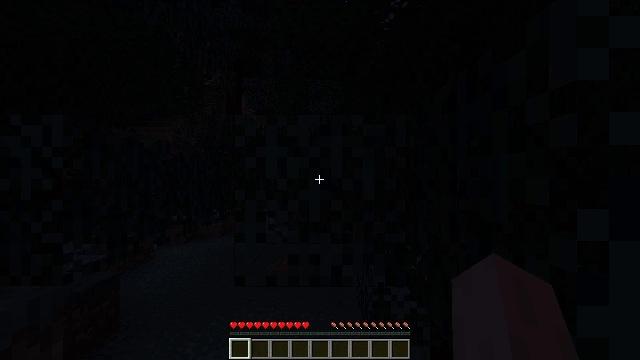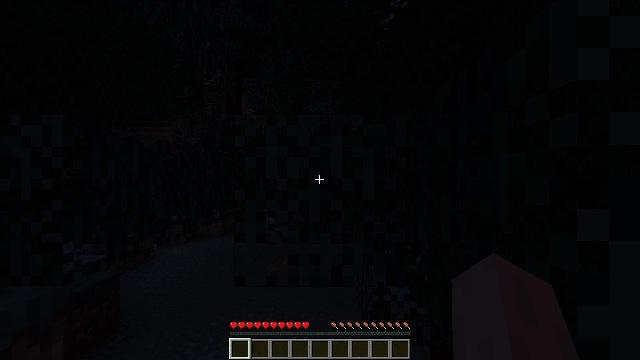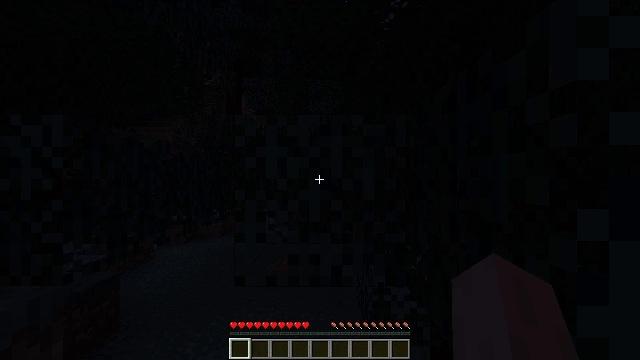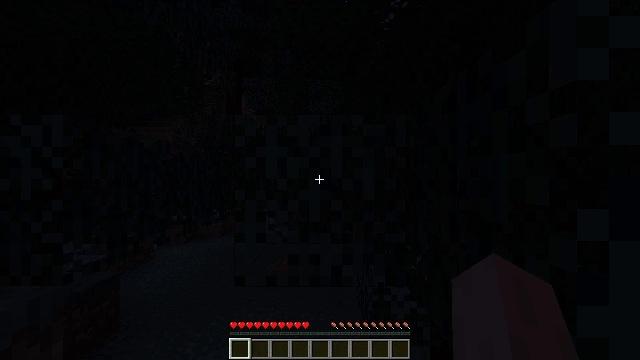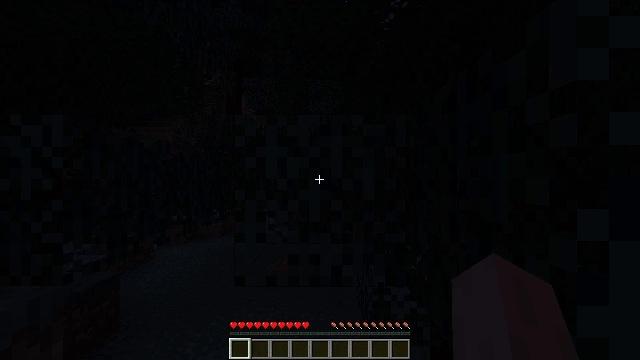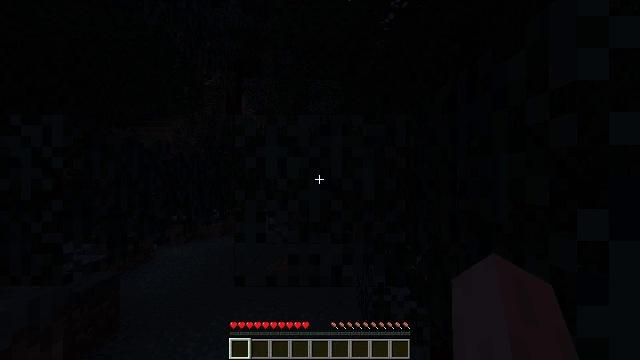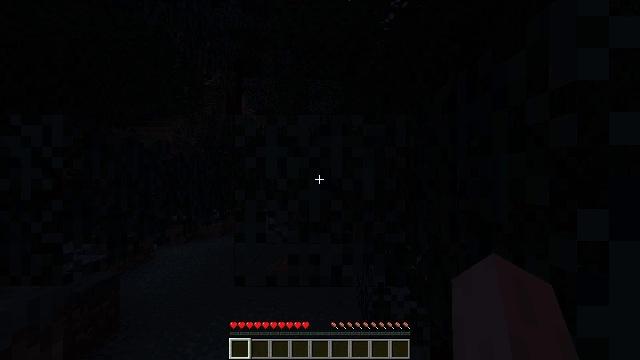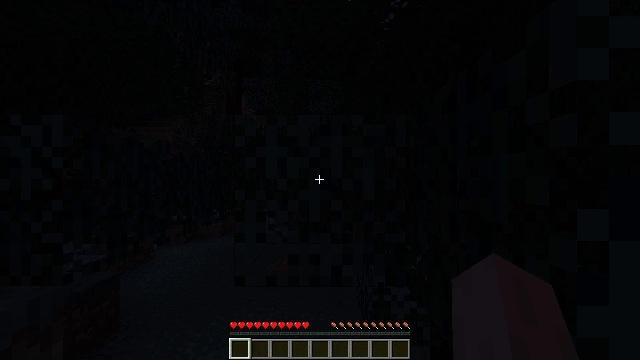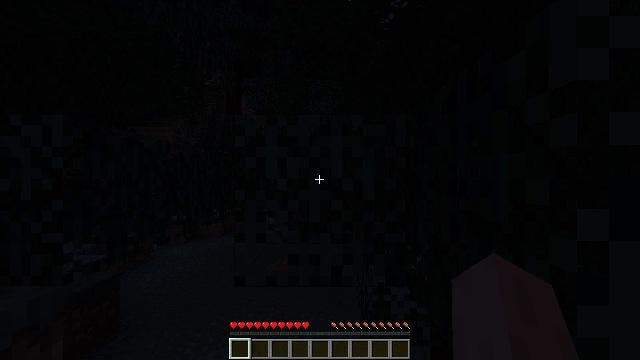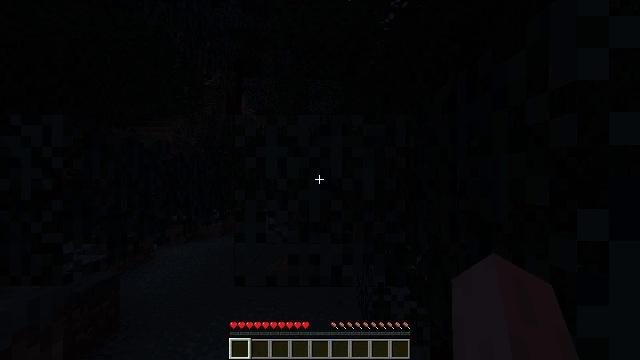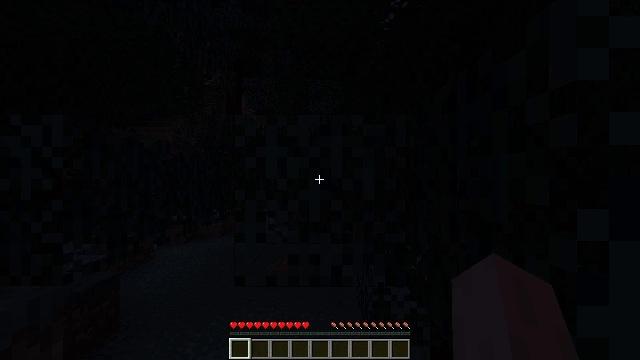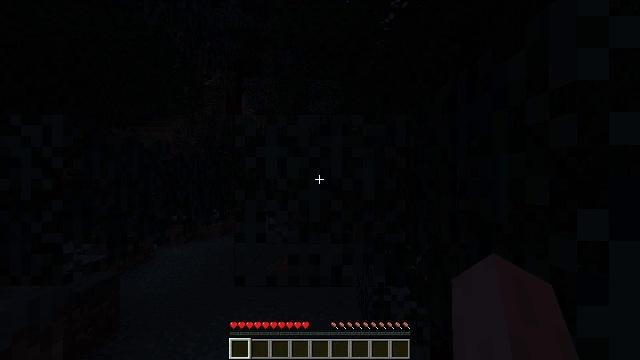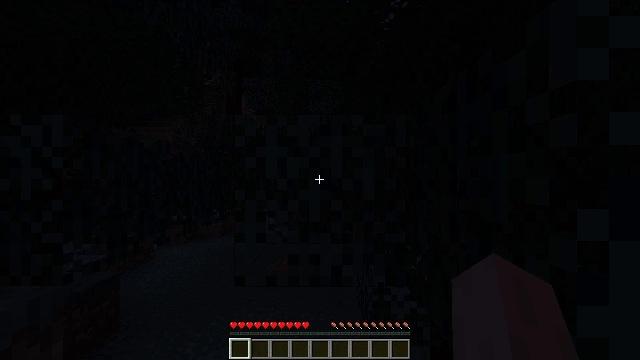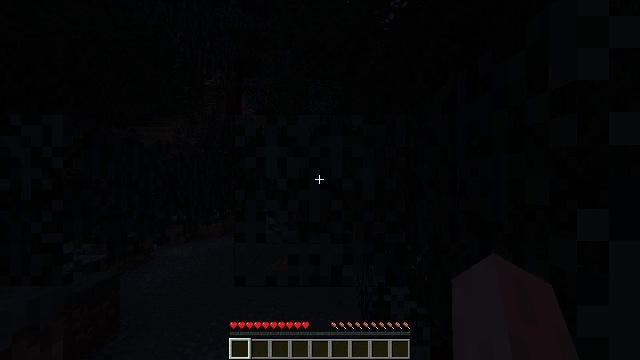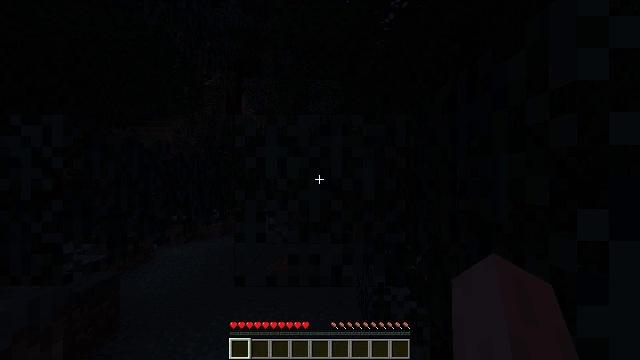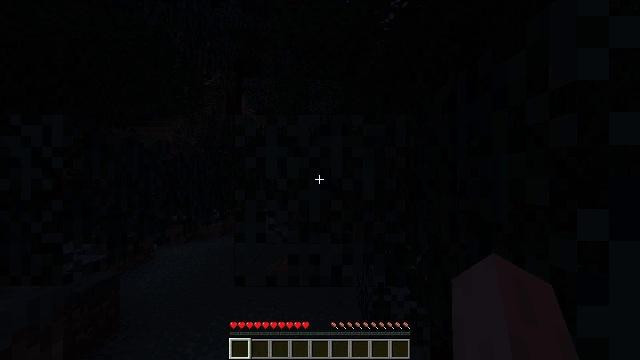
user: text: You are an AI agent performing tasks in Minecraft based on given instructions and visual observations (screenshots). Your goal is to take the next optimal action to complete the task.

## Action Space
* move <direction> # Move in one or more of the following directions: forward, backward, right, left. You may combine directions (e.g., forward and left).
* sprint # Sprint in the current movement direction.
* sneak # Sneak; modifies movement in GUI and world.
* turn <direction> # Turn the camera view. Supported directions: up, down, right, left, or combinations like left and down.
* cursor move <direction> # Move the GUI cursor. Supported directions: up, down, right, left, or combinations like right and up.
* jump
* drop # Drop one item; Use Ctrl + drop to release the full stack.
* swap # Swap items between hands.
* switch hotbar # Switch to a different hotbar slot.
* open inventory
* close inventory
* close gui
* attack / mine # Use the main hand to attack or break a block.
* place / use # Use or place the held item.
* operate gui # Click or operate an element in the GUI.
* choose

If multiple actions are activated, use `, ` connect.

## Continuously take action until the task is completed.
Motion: motion action
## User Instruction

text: Gather the ladder by attacking it.
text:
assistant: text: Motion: no_op
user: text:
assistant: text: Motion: no_op
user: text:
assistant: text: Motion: no_op
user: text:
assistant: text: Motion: no_op
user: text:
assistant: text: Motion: no_op
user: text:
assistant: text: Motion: no_op
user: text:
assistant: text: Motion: no_op
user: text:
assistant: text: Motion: no_op
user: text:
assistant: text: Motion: no_op
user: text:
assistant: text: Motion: no_op
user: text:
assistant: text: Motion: no_op
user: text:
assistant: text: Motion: no_op
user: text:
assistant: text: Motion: no_op
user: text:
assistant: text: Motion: no_op
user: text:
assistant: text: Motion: no_op
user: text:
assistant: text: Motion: no_op
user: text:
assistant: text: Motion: no_op
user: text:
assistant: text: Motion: no_op
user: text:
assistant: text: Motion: no_op
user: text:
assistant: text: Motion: no_op
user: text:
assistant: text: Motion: no_op
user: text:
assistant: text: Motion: no_op
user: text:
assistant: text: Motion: no_op
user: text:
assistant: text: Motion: no_op
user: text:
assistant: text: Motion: no_op
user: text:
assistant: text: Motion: no_op
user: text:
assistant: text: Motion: no_op
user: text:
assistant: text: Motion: no_op
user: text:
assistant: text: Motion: no_op
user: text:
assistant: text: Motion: no_op